Question: How to get rid of these spaces between images?
As you can see if I put images one after another there is no space and if I put below then there is a space. How do I resolve this?

And here's the code:
'''
<!doctype html>
<html>
<head>
<meta charset="utf-8">
<title>Test</title>
<style type="text/css">
.table{
border-collapse: collapse;
border-spacing:0;
}
</style>
</head>
<body>
<table width="805" border="0" cellspacing="0" cellpadding="0" class="table" align="center">
<tr>
<td><img src="sutent/1.png"></td>
</tr>
<tr>
<td><img src="sutent/2.png"><img src="sutent/3.png"></td>
</tr>
<tr>
<td class="td1" ><img src="sutent/4a.jpg"><img src="sutent/5.png"><img src="sutent/8a.png"><img src="sutent/9a.png"><img src="sutent/13a.png"></td>
</tr>
<tr>
<td><img src="sutent/4b.png"><img src="sutent/6.png"><img src="sutent/8b.png"><img src="sutent/9b.png"><img src="sutent/13b.png"></td>
</tr>
</table>
</body>
</html>
'''
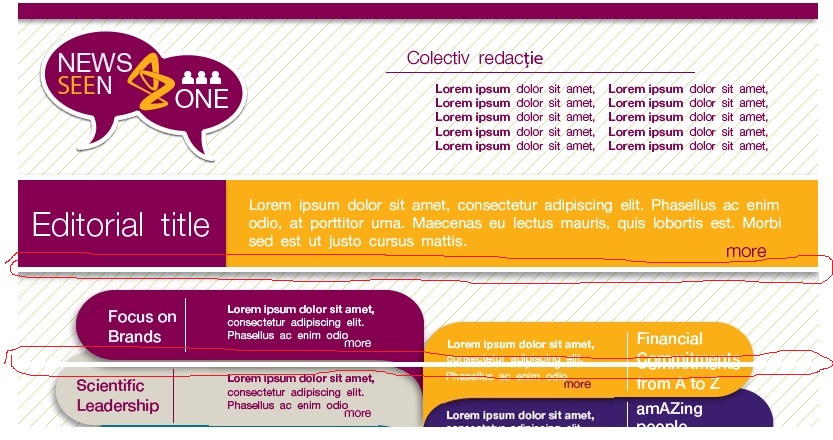
Answer: Try remove '.' from the beginning of your declared class, and don't assign class to table
as
'''
table{
border-collapse: collapse;
border-spacing:0;
}
'''